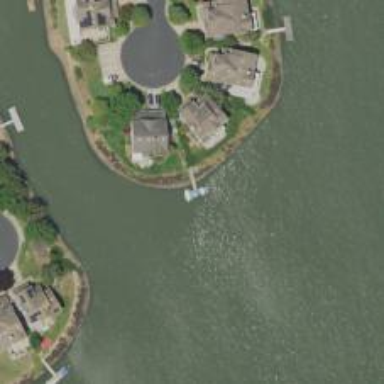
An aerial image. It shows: Dock located along the waterway.